Field crop: maize
Growth stage: 1
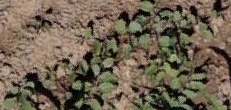
Species: convolvulus